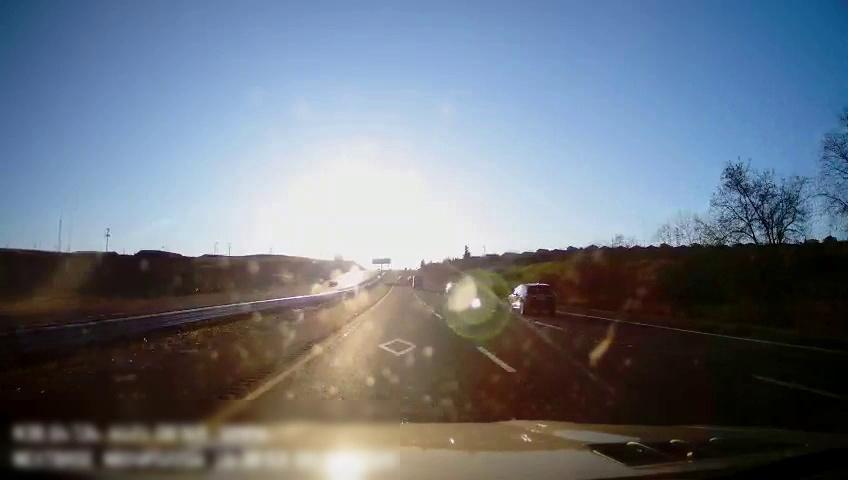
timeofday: Day
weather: Sunny
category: Drivable Space
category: Drivable Space
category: Vehicles | Car
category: Vehicles | Car
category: Vehicles | Truck
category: Lanes | Current Lane
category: Lanes | Current Lane
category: Lanes | Alternate Lane
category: Lanes | Alternate Lane